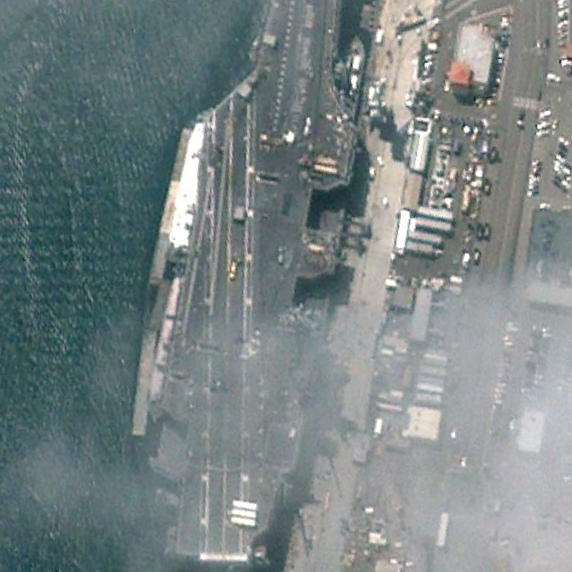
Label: aircraft_carrier